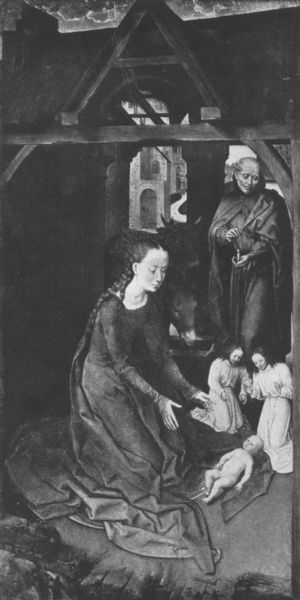
Titel: Altar der Anbetung der Könige
Standort: Brügge, Sint-Janshospitaal (EU - B)
Schlagwörter: gemälde, himmel, mann, nackt, weiß, frau, grau, kleid, schwarz, dach, haus, tier, falten, gesicht, öl, kirche, haare, kind, gotik, locken, esel, engel, zwei, baby, erhaben, balken, faltenwurf, foto, ruine, schwarzweiss, christus, jesus, knieend, stall, dürer, maria, anbetung, ochse, sakral, christi, josef, joseph, geburt, krippe, säugling, gebälk, weihnachten, ochs, schwrz, bethlehem, unterkunft, knied, eel, josef+